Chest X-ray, PA view. Patient: 54 years old, sex M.
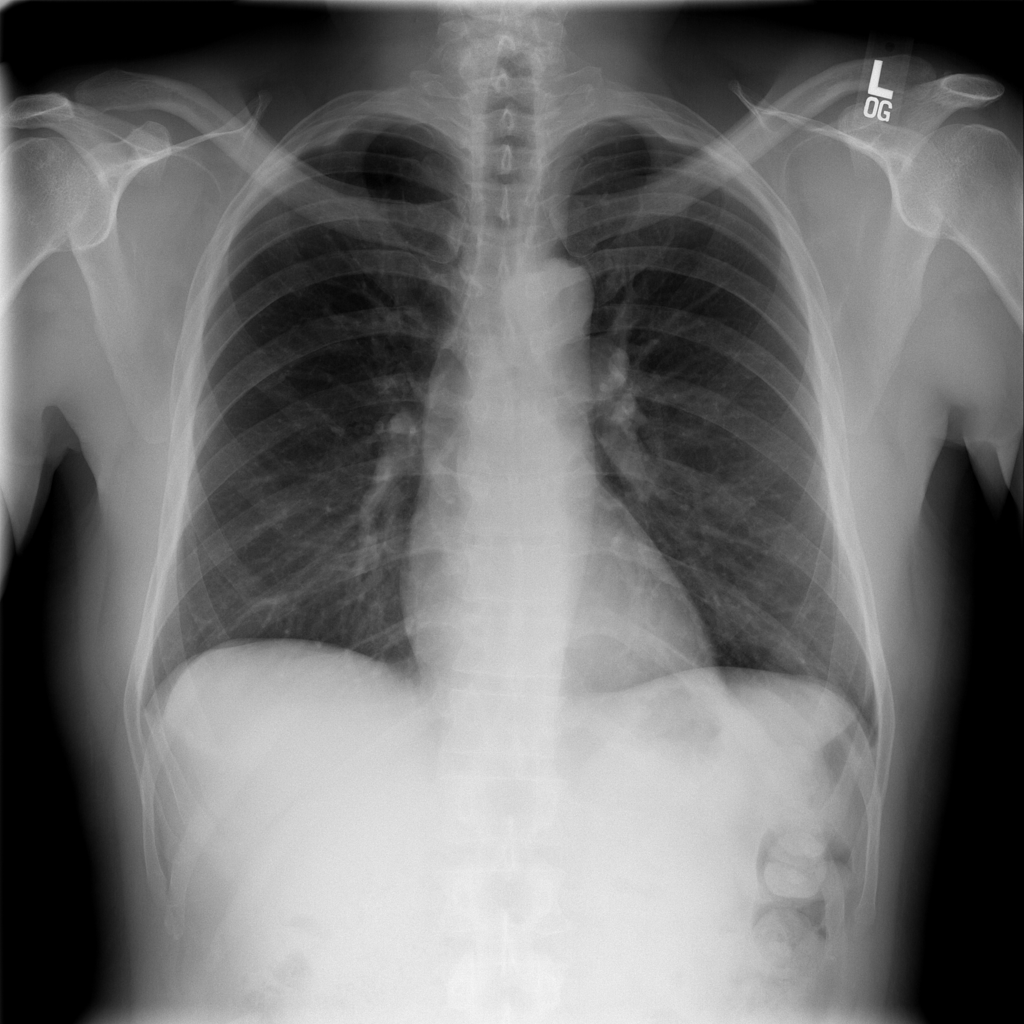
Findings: No Finding